Question: I am trying to make the background of the square headers (The black bar that contains TERMS PONUMBER PROJECT) white and the text within black.

I have tried using the findContours method to find the contours and then crop and invert them so that I get them in the black text and white background form. But the problem is I am not having any idea on how to proceed ahead or is there any better approach to this
'''
image =cv2.imread("default.jpg")
gray=cv2.cvtColor(image, cv2.COLOR_BGR2GRAY)
th, thresh = cv2.threshold(gray,1, 255, cv2.THRESH_BINARY_INV)
kernel = cv2.getStructuringElemnt(cv2.MORPH_ELLIPSE,(7,7))
morp_image = cv2.morphologyEx(thresh, cv2.MORPH_CLOSE, kernel)
contours = cv2.findContours(morp_image,
cv2.RETR_EXTERNAL,cv2.CHAIN_APPROX_SIMPLE)[-2]
cnts = sorted(contours,key=cv2.contourArea)[-1]
'''
The code above does find each such contour on an individual basis like if I change the [-1] in the last line of the code to [-2], it will find the next contour but I want to find all such areas in the image in a single go and make the background of such areas white while changing the text to black.
Thanks
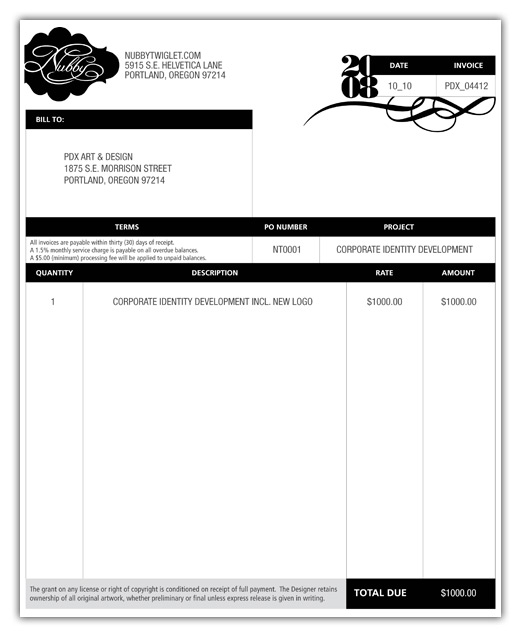
Answer: Here's a simple approach
- - - - -
---
The idea is that if the contour has 4 corners, it must be a square/rectangle. In addition, we filter using a minimum contour area to ignore noise. If the contour passes our filter then we have a desired ROI to invert. The detected ROIs
<URL>
Now we extract each ROI using Numpy slicing. Here's each ROI before and after inverting
<URL>
<URL>
<URL>
<URL>
<URL>
<URL>
<URL>
<URL>
Now we simply replace each inverted ROI back into the original image to get our result
<URL>
'''
import cv2
image = cv2.imread('1.jpg')
gray = cv2.cvtColor(image, cv2.COLOR_BGR2GRAY)
blur = cv2.GaussianBlur(gray, (3,3), 0)
thresh = cv2.threshold(blur, 0, 255, cv2.THRESH_BINARY_INV + cv2.THRESH_OTSU)[1]
cnts = cv2.findContours(thresh, cv2.RETR_TREE, cv2.CHAIN_APPROX_SIMPLE)
cnts = cnts[0] if len(cnts) == 2 else cnts[1]
for c in cnts:
peri = cv2.arcLength(c, True)
approx = cv2.approxPolyDP(c, 0.015 * peri, True)
area = cv2.contourArea(c)
if len(approx) == 4 and area > 1000:
x,y,w,h = cv2.boundingRect(c)
ROI = 255 - image[y:y+h,x:x+w]
image[y:y+h, x:x+w] = ROI
cv2.imshow('image', image)
cv2.imwrite('image.png', image)
cv2.waitKey()
'''